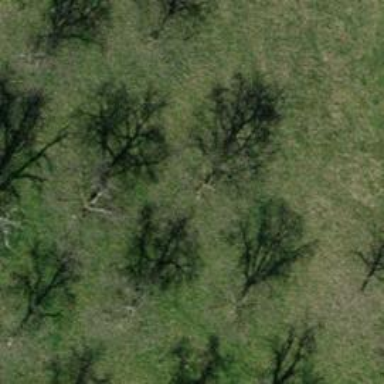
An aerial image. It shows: Single tag "natural: tree."